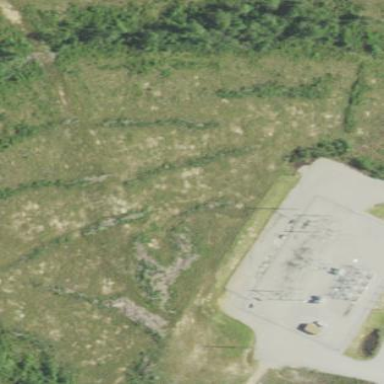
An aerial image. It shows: Distribution substation surrounded by fence.